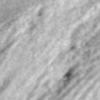
Label: no_change